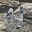
Label: 4